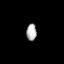
Tissue: prostate
Cell type: Fibroblasts
Senescence score: 0.8878
Nuclear area (px): 166
Mean DAPI intensity: 177.825